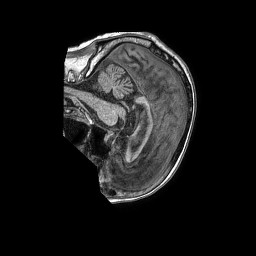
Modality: T1w
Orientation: sagittal
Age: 70
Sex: male
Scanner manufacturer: philips
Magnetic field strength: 1.5 T
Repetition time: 0.0079 s
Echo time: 0.003656 s